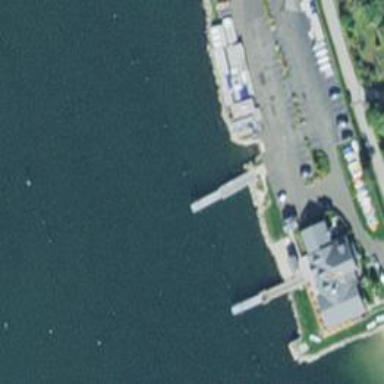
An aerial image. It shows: Man-made pier.